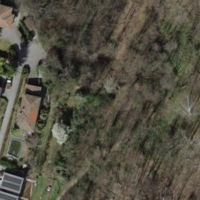
EUNIS habitat code: 53
Species observed at this site:
Actinidia chinensis